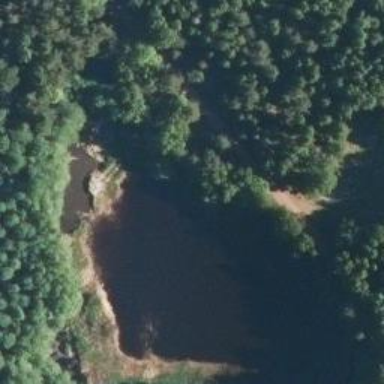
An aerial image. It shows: Peaceful pond surrounded by nature.